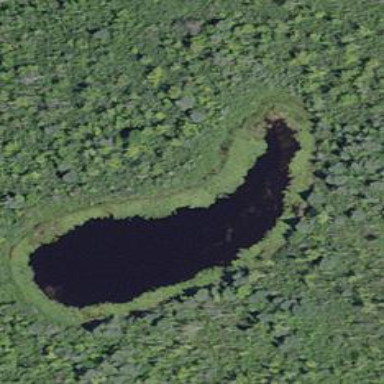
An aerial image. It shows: Serene pond surrounded by nature.